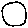
Label: circle